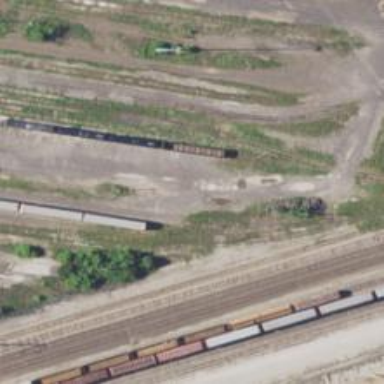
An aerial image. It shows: Railway siding with rails.